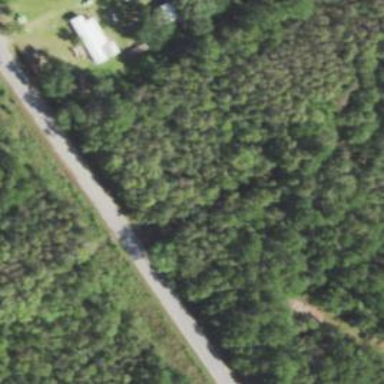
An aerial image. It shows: Culvert tunnel.